Question: I am trying to plot a list of 30.000 values. The name of the list is "velocity_x". I just plot them with the following command:
'''
plot(velocity_x,'r')
'''
the result is shown in the image below (do not pay attention to the dashed line)

Since I am using that command line, it creates automatically a x-axis of length 30.000. What I would like to do is changing the range of my x-axis in such a way to show the time(s) instead of the iterations where t = 0.0002 * iteration.
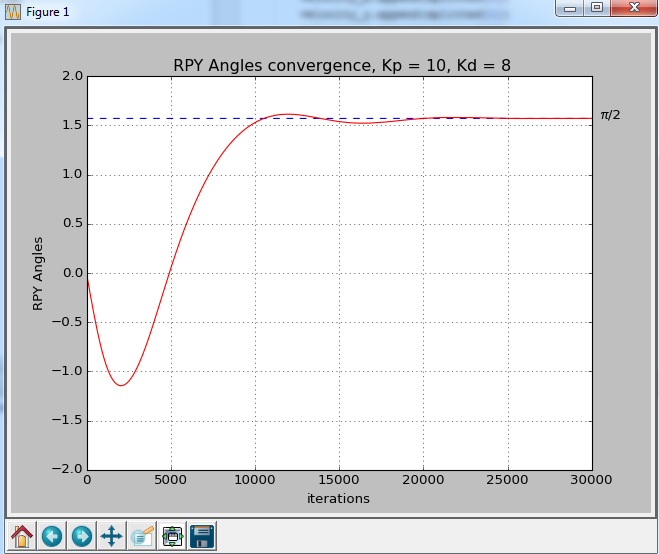
Answer: You could use <URL>:
'''
a=np.linspace(0,6,len(velocity_x))
plot(a, velocity_x, 'r' )
'''